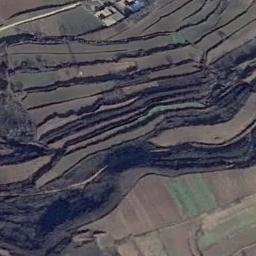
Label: terrace